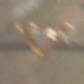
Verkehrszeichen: VorfahrtGewaehren
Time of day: Midday
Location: Outdoor (Urban)
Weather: Clear
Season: NotSpecified
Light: Natural